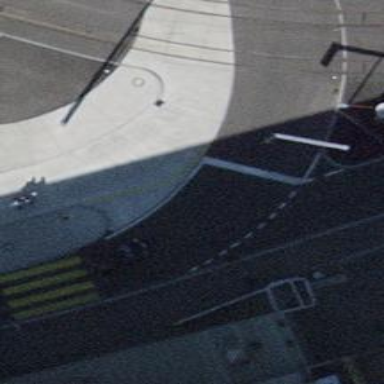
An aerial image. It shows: Secondary road with asphalt surface leading to roundabout junction.